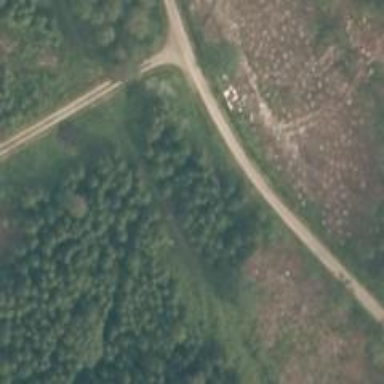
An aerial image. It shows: Unclassified road.